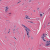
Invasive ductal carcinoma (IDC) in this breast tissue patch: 1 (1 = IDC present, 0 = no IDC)